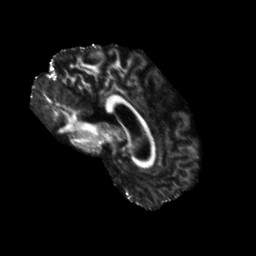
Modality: FA
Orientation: sagittal
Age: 52
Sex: male
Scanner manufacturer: siemens
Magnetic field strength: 3 T
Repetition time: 5.47 s
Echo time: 0.0854 s